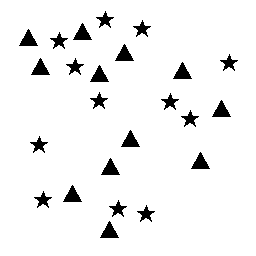
Squares: 0
Triangles: 12
Stars: 12
Total shapes: 24